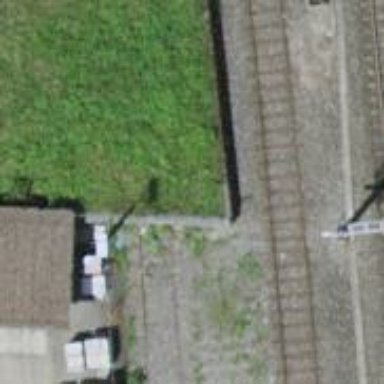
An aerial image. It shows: Railway buffer stop.